Question: I personally like the <URL> at the top of it, over the border. Like this.

However, the 'fieldset' element was made to organize <URL>, and since there could be a "complex" body background image, I can't afford to just set the 'background-color' of the legend to match the one of the element under.
I'd like it to work without JavaScript, but CSS3 and XML-based formats (such as SVG or XHTML) are fine.
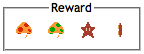
Answer: No, it isn't really possible. <URL>
Of course, I couldn't resist having a go at it anyway. And I spent so much time on that, that <URL>. But mine doesn't need the fixed width "legend".
This code is evidently a bit of a hack, though, and I don't know how well it'll fare in complex sites. I also agree with Anonymous that using a fieldset for grouping isn't nearly as bad as using tables for layout. Fieldsets were for grouping elements, though in HTML they're really only supposed to be used for grouping form controls.
'''
.fieldset {
border: 2px groove threedface;
border-top: none;
padding: 0.5em;
margin: 1em 2px;
}
.fieldset>h1 {
font: 1em normal;
margin: -1em -0.5em 0;
}
.fieldset>h1>span {
float: left;
}
.fieldset>h1:before {
border-top: 2px groove threedface;
content: ' ';
float: left;
margin: 0.5em 2px 0 -1px;
width: 0.75em;
}
.fieldset>h1:after {
border-top: 2px groove threedface;
content: ' ';
display: block;
height: 1.5em;
left: 2px;
margin: 0 1px 0 0;
overflow: hidden;
position: relative;
top: 0.5em;
}
'''
'''
<fieldset>
<legend>Legend</legend> Fieldset
</fieldset>
<div class="fieldset">
<h1><span>Legend</span></h1> Fieldset
</div>
'''
As a side note, you might also want to have a look at the HTML5 <URL> elements. Those seem to be the best elements to use in your example.
That's only for the semantic part of the issue, though, since I don't think those elements are rendered the same as a fieldset/legend. Not to mention that current browsers probably don't support these elements yet to begin with.